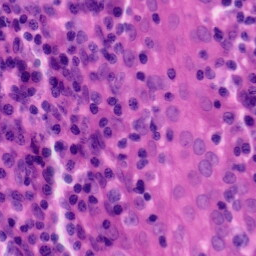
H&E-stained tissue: Tonsil